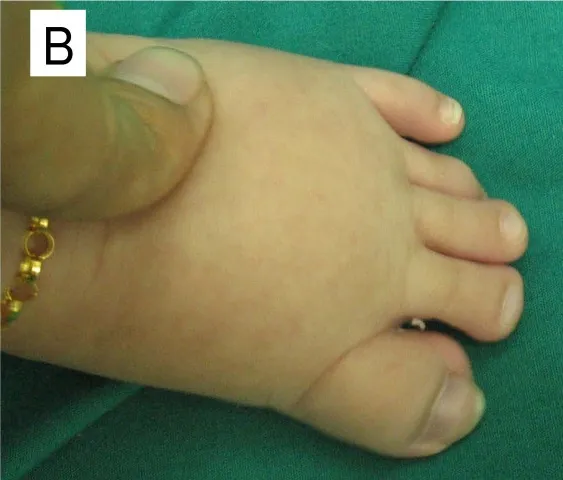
Clinical features of our patient at the age of three years. Dysmorphic facial features include a prominent nasal bridge, hypertelorism and down-slanting palpebral fissures. Great toes.
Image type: medical_photograph (other_medical_photograph)